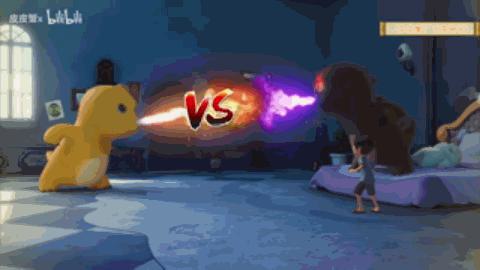
Label: nailong